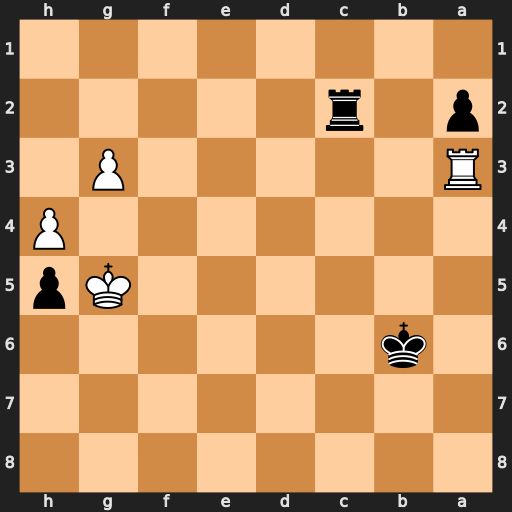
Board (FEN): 8/8/1k6/6Kp/7P/R5P1/p1r5/8
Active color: b
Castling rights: -
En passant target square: -
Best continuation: Rc5+ Kg6 Ra5 Rxa2 Rxa2